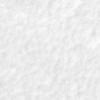
Label: no_change